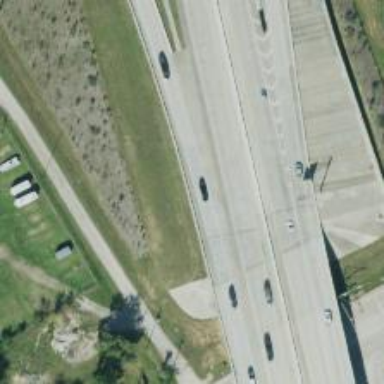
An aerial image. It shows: Motorway.